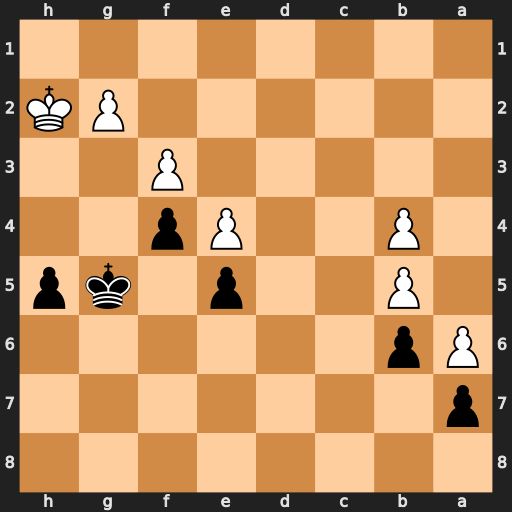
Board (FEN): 8/p7/Pp6/1P2p1kp/1P2Pp2/5P2/6PK/8
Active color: b
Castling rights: -
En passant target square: -
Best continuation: Kh4 Kh1 Kg3 Kg1 h4 Kh1 Kf2